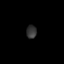
Tissue: prostate
Cell type: T cells
Senescence score: 0.8671
Nuclear area (px): 133
Mean DAPI intensity: 52.143